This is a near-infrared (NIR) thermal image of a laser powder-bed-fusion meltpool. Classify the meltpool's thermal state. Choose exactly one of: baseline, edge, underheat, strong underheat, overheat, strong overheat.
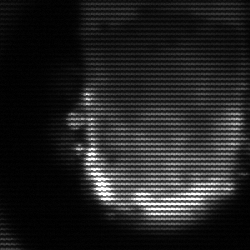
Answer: baseline